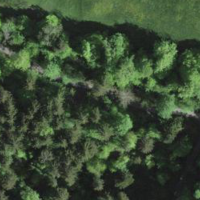
EUNIS habitat code: 44
Species observed at this site:
Petasites albus